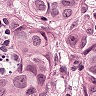
Metastatic tissue present: yes